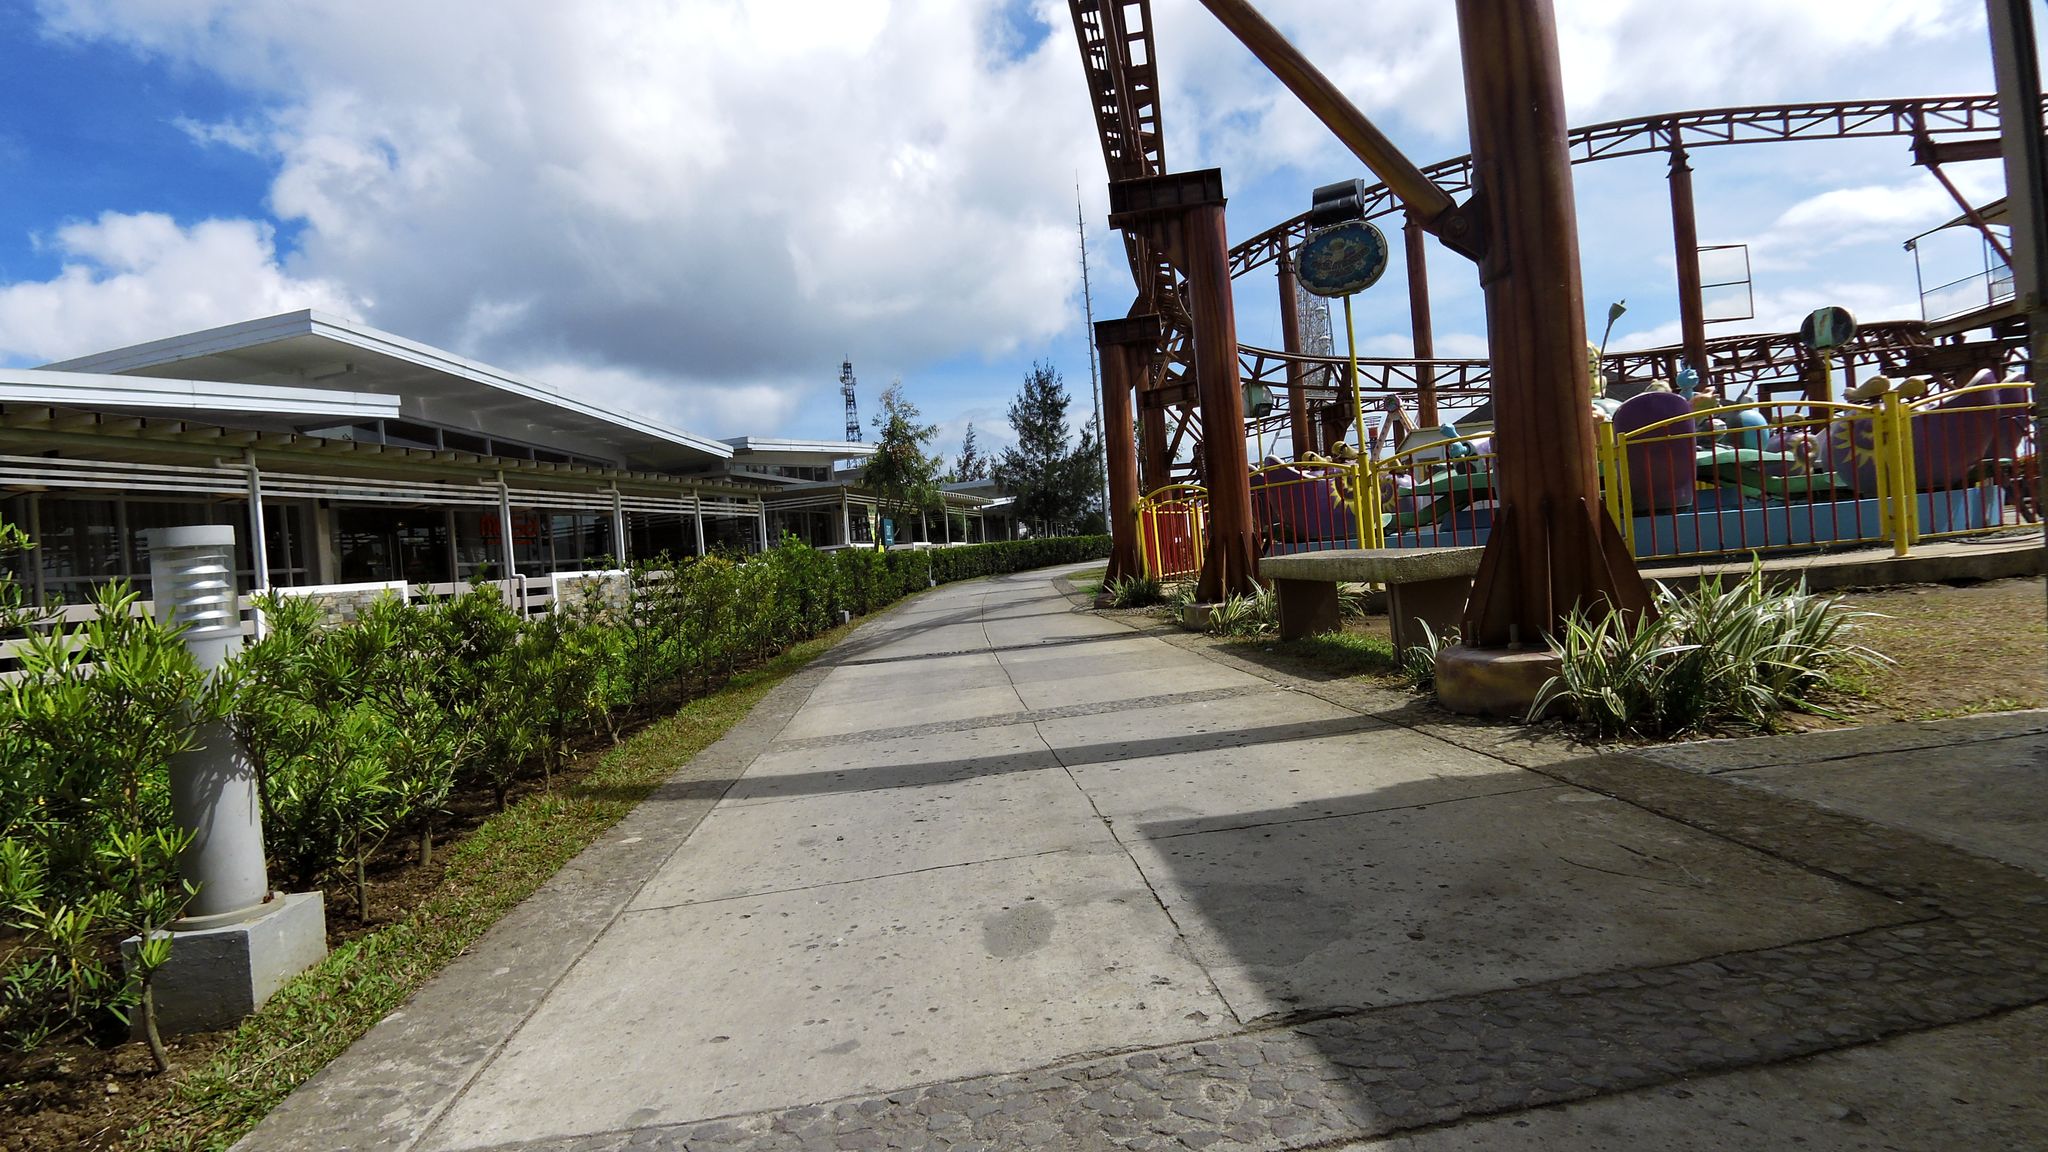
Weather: cloudy
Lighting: day
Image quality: good
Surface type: walking surface
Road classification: footway
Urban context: suburban or peri-urban
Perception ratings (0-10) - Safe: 7.99, Lively: 1.23, Beautiful: 3.21, Boring: 2.83, Depressing: 7.52, Wealthy: 6.77